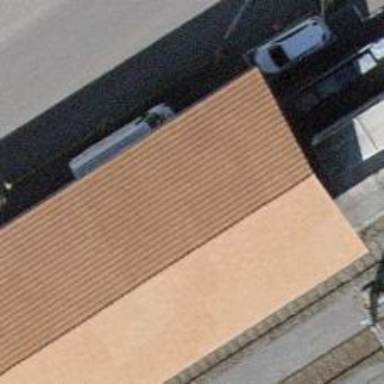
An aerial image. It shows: Bicycle rental service.